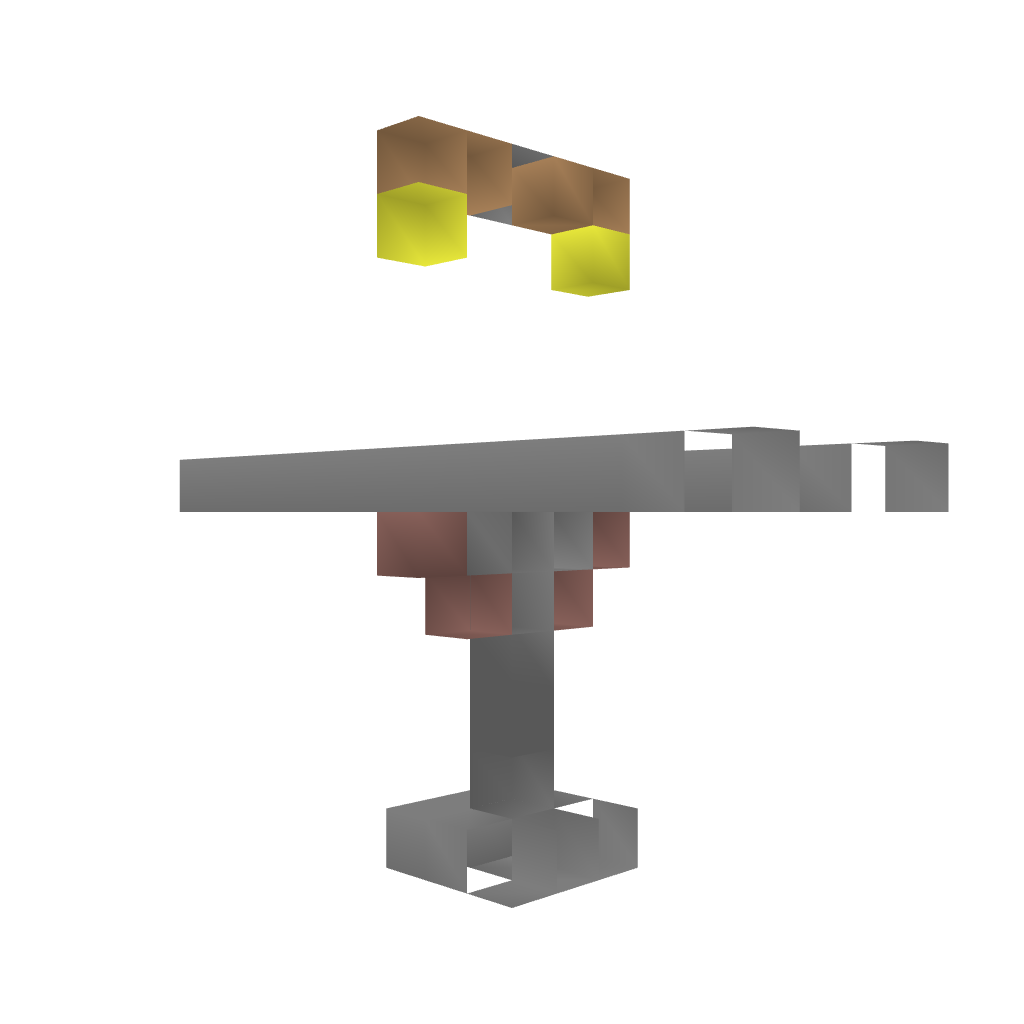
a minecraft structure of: Raised Railway bad low quality